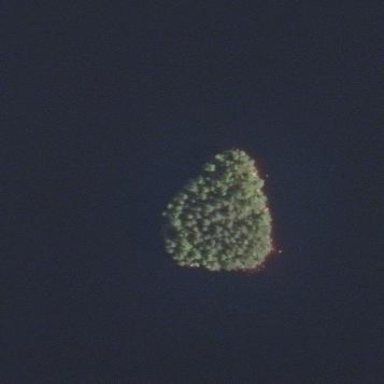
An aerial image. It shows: Islet covered in needle-leaved woodland.